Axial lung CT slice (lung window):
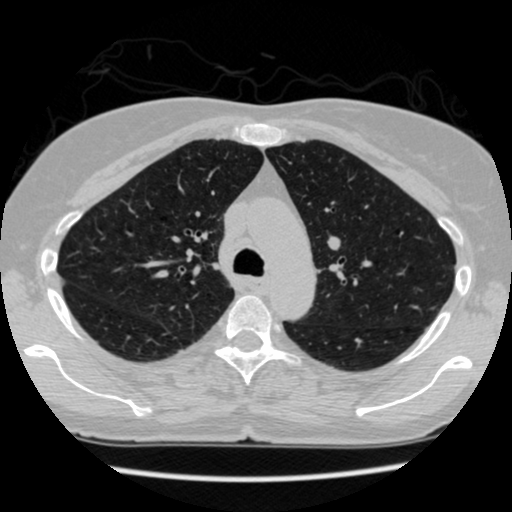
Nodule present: no